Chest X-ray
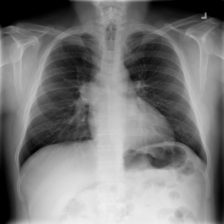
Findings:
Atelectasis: negative
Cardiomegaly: negative
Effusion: negative
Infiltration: negative
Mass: negative
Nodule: negative
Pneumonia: negative
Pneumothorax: negative
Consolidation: negative
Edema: negative
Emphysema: negative
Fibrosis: negative
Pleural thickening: negative
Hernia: negative